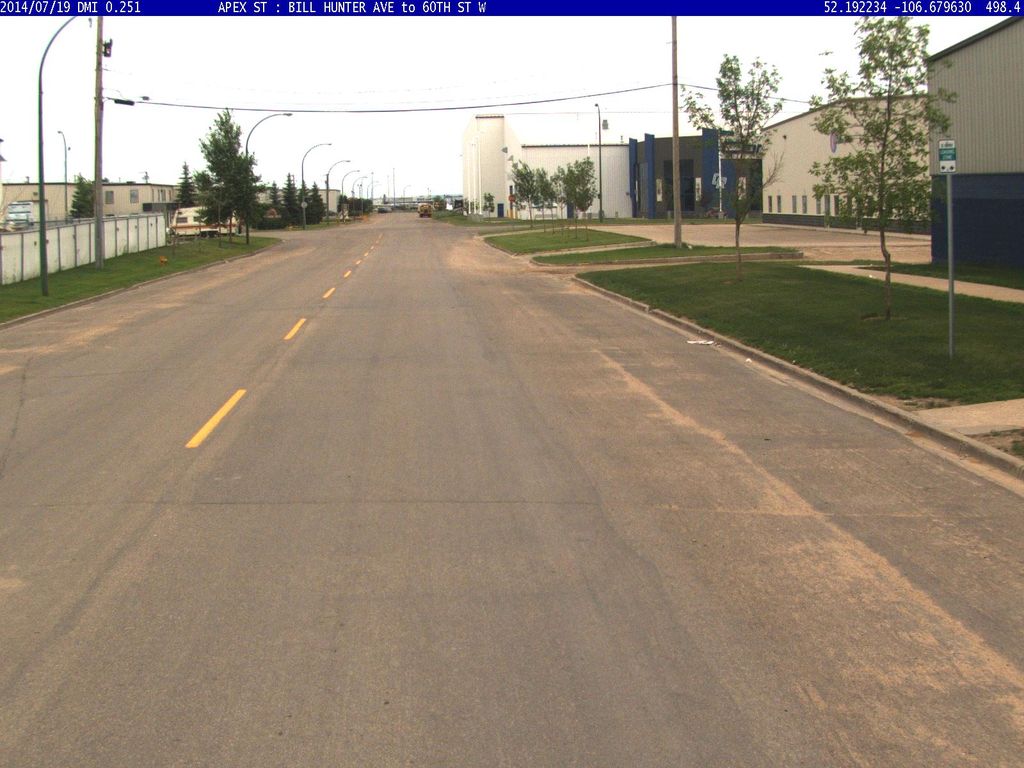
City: saskatoon